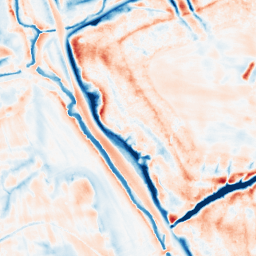
Category: trend_removal
Decomposition family: local_polynomial
Decomposition parameters: window_size: 21
degree: 1
Upsampling method: cubic_mitchell
Upsampling parameters: scale: 4
Upsampling scale: 4